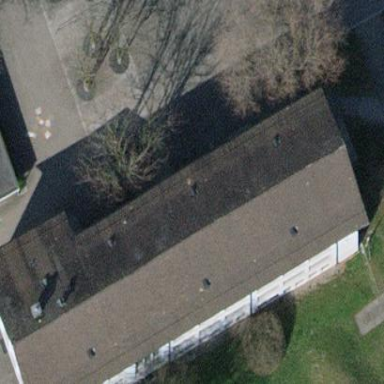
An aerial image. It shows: School building with school amenities.